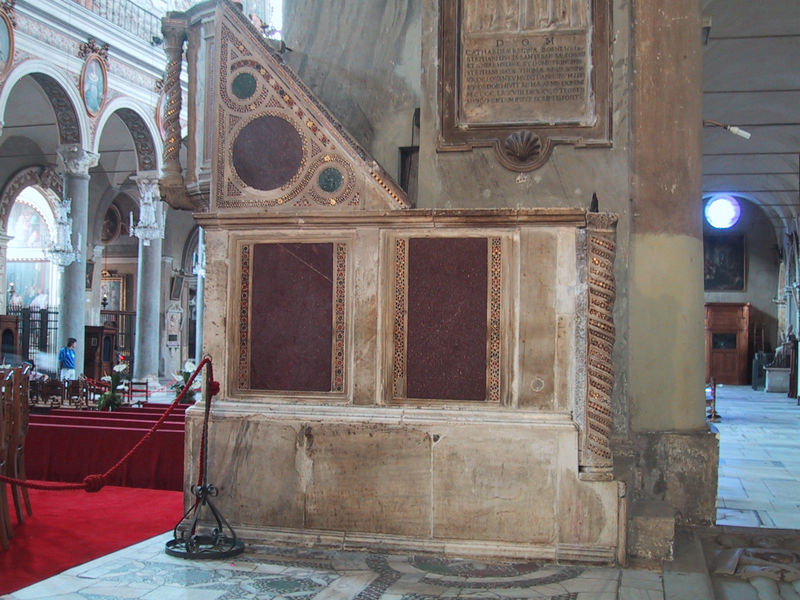
Titel: Nördliche Kanzel in S. Maria in Aracoeli
Künstler: Lorenzo di Cosma
Standort: Rom, S. Maria in Aracoeli (EU - I - Latium)
Schlagwörter: menschen, fenster, licht, stühle, säulen, rot, samt, steine, innenraum, kirche, boden, gold, bilder, treppe, aufgang, kordel, foto, dom, seil, mosaik, altar, kanzel, heilige, muschel, heilig, mamor, hrilig